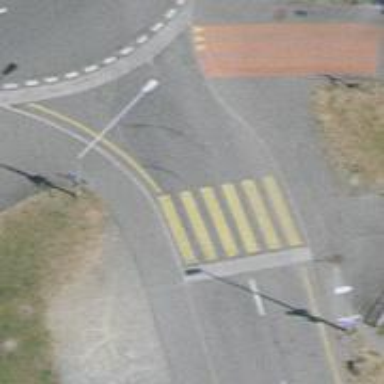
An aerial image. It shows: Kerb serving as barrier.